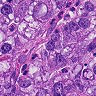
Metastatic tissue present: yes